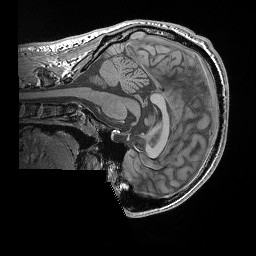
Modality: T1w
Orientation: sagittal
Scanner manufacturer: siemens
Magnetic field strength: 3 T
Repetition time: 0.02 s
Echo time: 0.00492 s